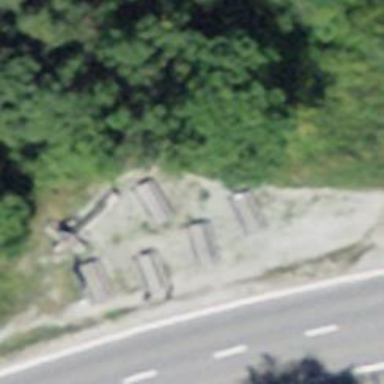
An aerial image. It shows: Picnic table located in leisure land area.